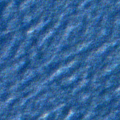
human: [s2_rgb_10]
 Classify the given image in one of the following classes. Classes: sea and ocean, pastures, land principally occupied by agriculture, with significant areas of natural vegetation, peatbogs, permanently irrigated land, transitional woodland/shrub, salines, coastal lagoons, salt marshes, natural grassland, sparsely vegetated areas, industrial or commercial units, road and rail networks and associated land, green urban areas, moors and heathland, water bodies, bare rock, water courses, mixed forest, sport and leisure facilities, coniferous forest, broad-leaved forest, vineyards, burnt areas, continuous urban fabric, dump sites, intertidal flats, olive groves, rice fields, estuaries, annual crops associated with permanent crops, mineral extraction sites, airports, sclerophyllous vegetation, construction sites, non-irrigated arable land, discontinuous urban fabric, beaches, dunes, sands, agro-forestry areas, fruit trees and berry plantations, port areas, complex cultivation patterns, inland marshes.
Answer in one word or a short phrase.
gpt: sea and ocean